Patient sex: M
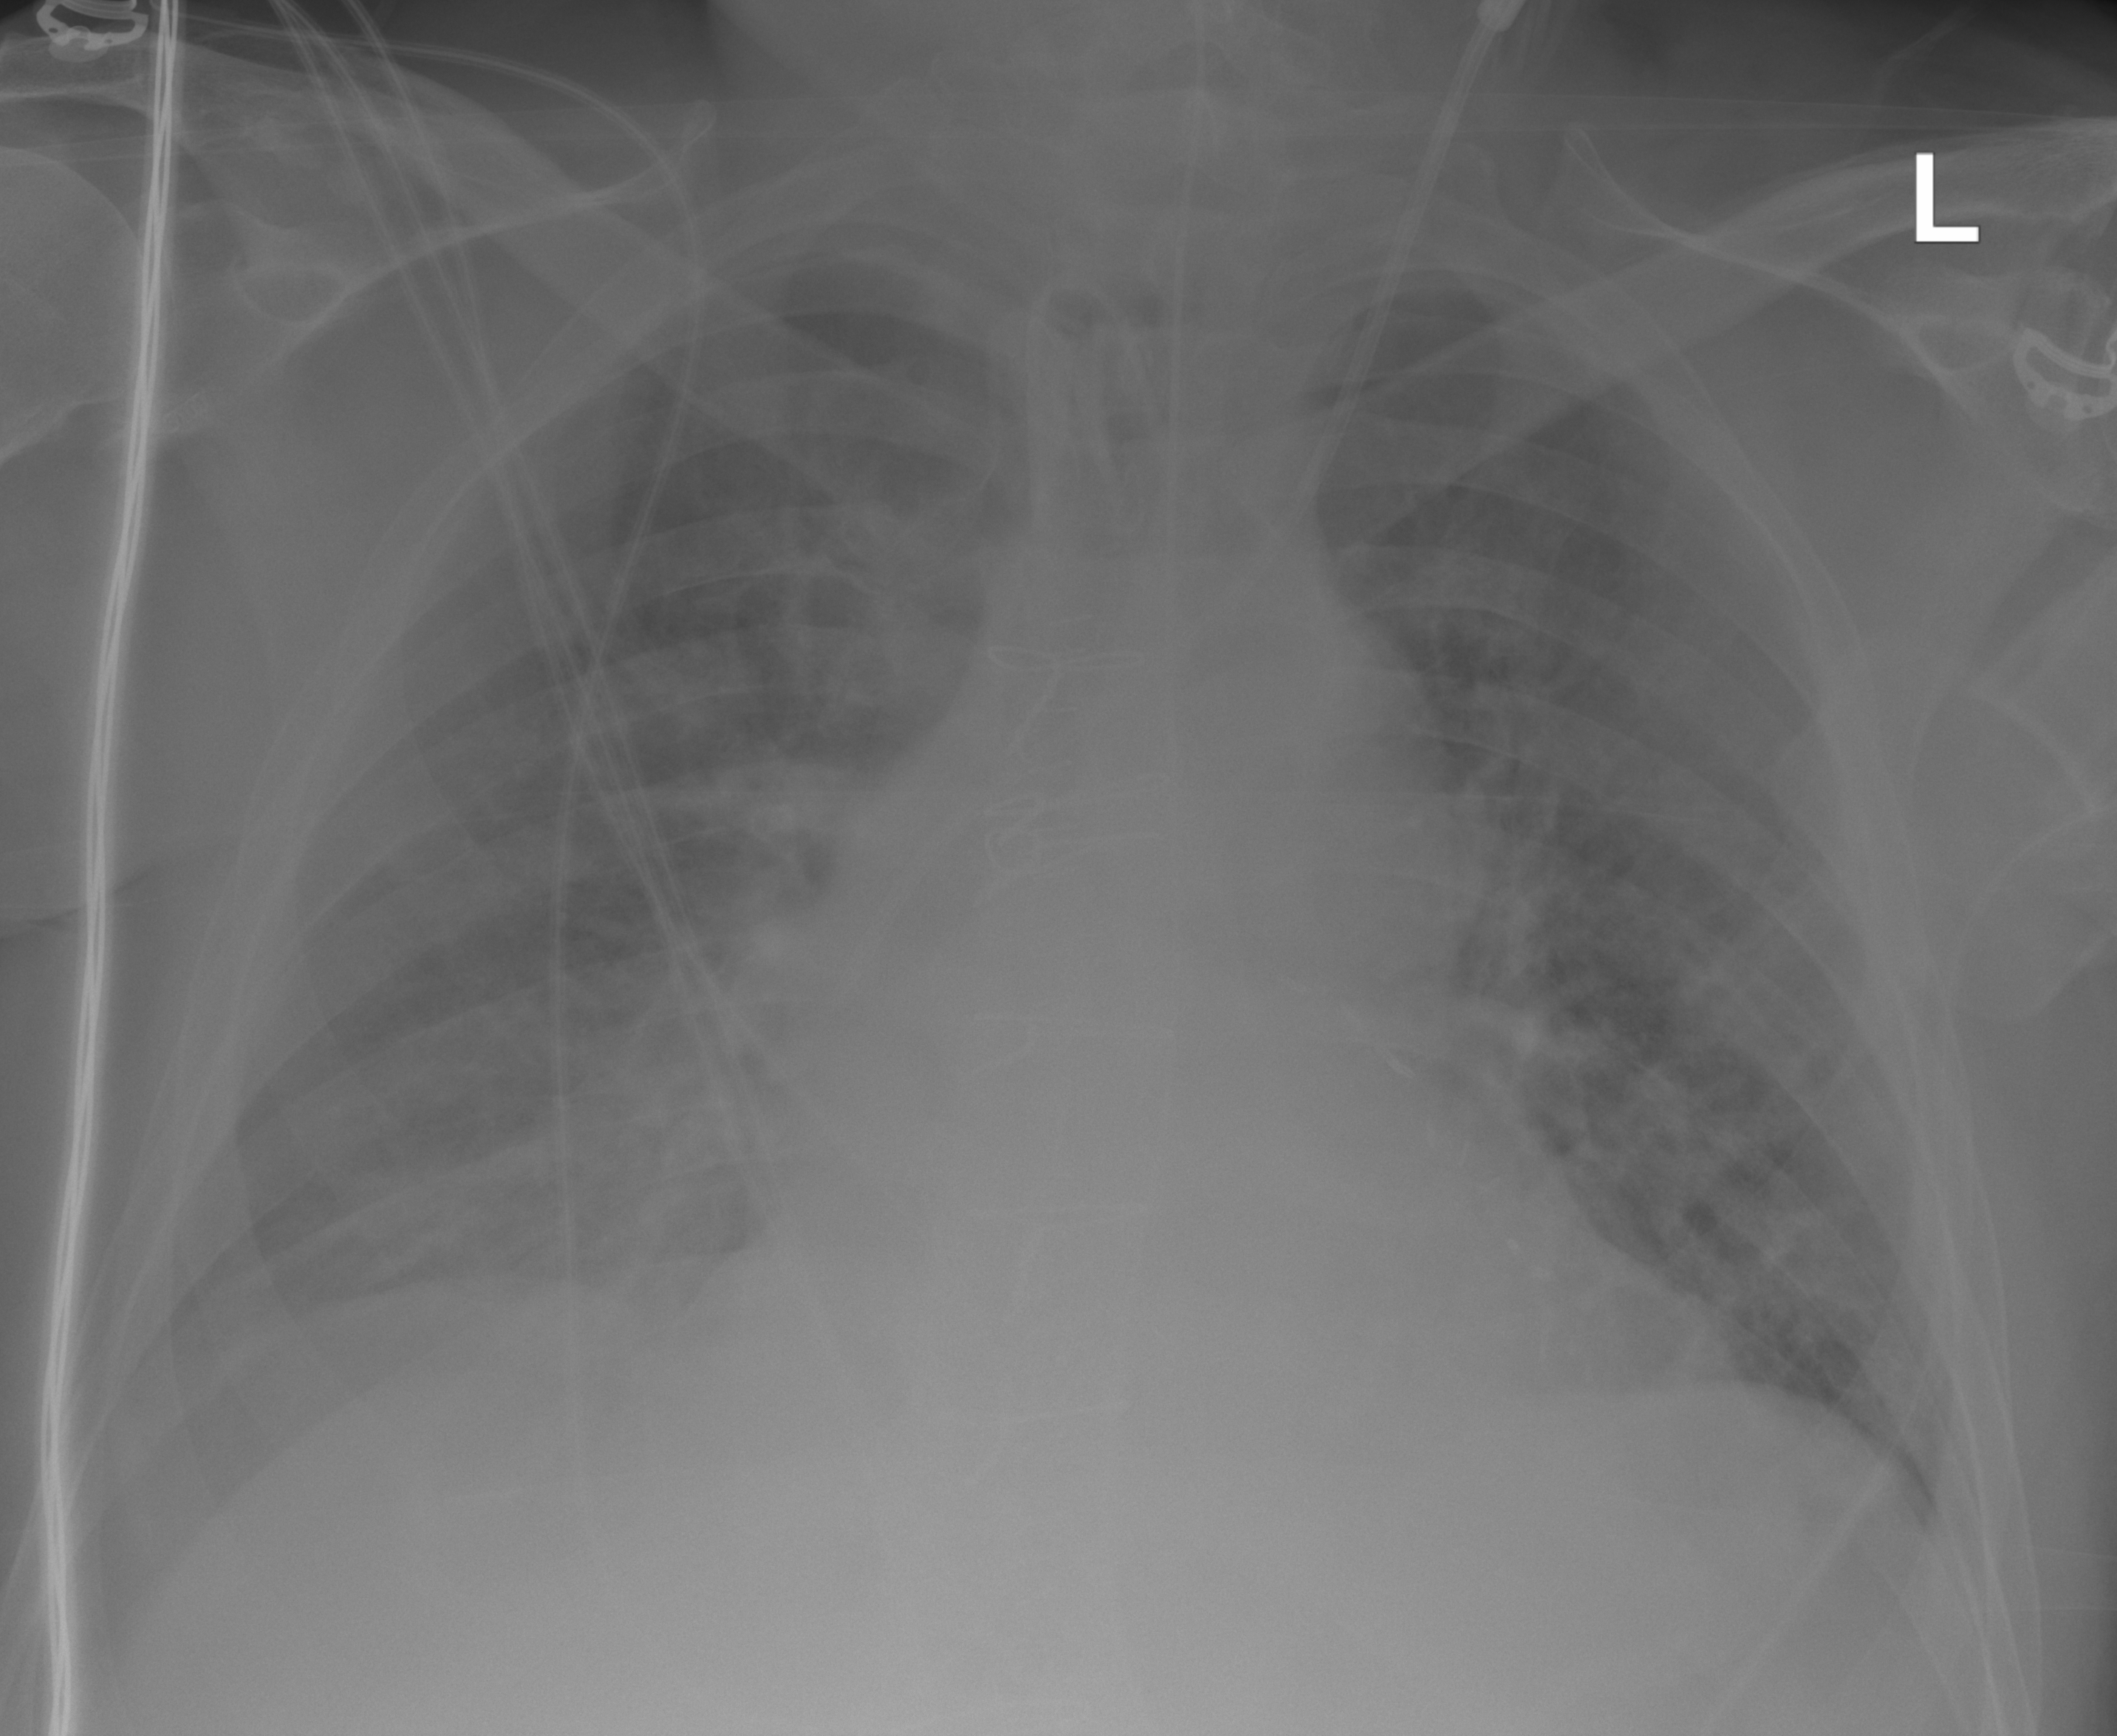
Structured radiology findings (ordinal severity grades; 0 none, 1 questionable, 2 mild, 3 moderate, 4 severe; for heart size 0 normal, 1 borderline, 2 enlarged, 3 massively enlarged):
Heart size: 2
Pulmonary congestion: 2
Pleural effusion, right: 1
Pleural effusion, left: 0
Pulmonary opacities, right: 2
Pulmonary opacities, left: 1
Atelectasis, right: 2
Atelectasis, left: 2